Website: walmart
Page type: account-selection
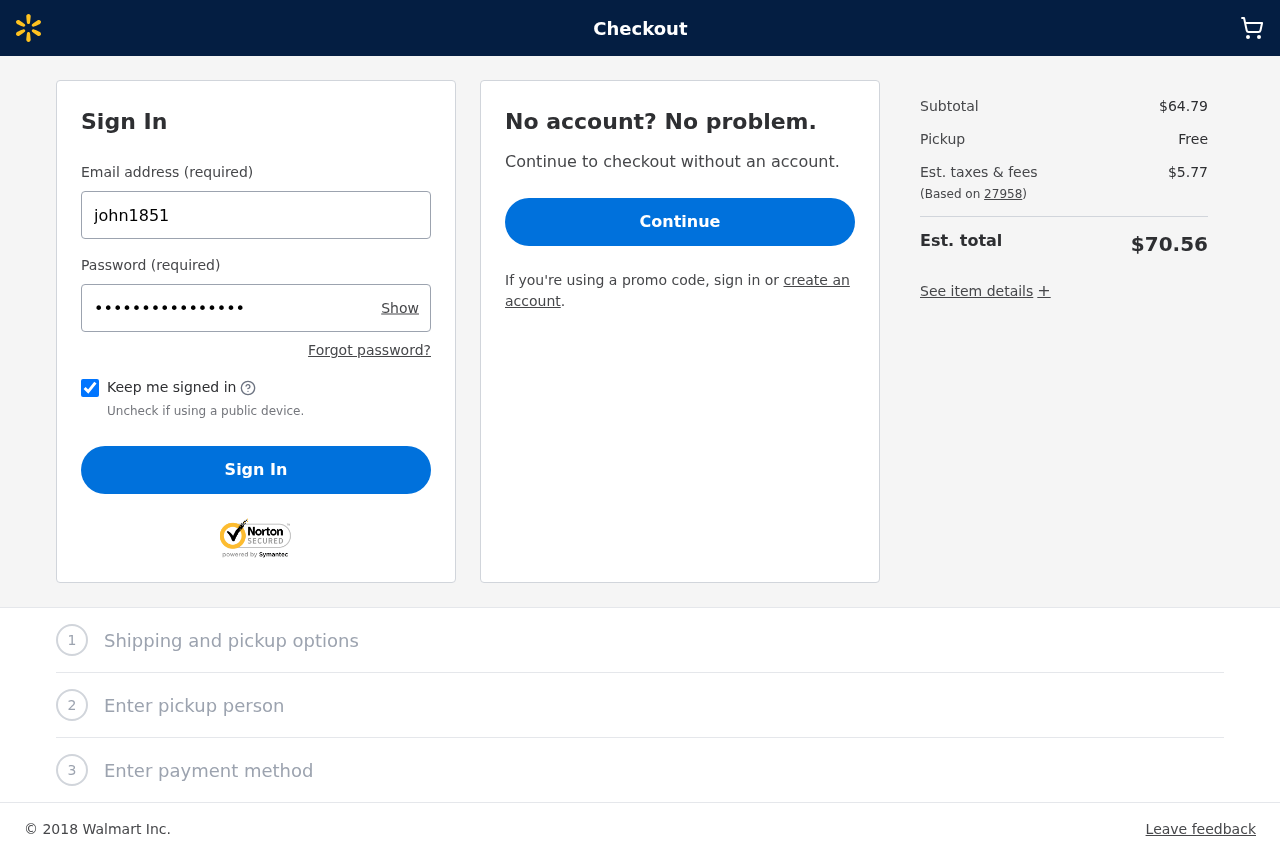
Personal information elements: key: PII_LOGIN_USERNAME
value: john1851
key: PII_POSTCODE
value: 27958
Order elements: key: ORDER_SUBTOTAL
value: $64.79
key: ORDER_TAX
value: $5.77
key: ORDER_TOTAL
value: $70.56